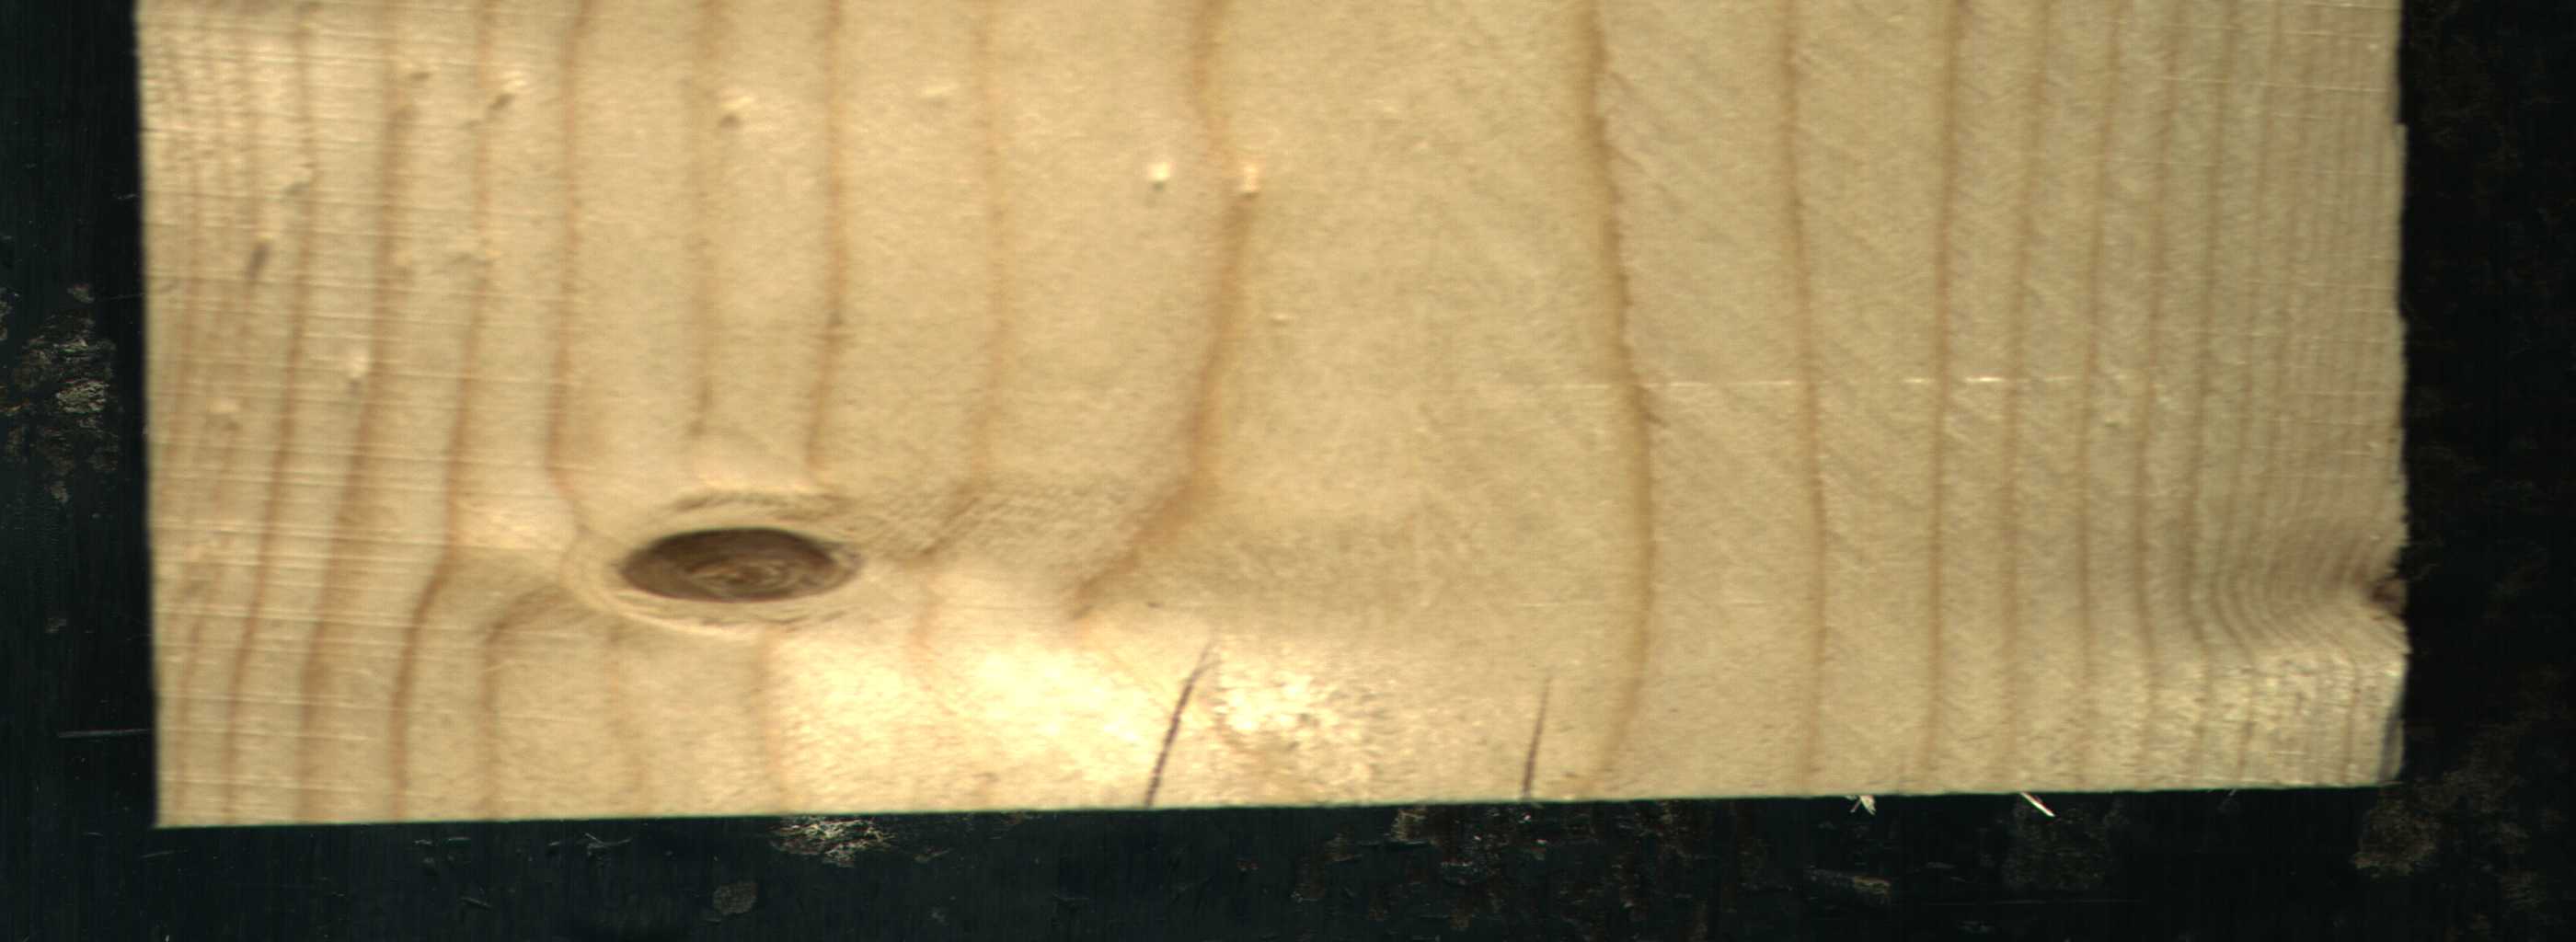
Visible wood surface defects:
Knot_missing
Knot_missing
Dead_Knot